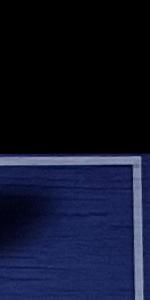
Label: Empty